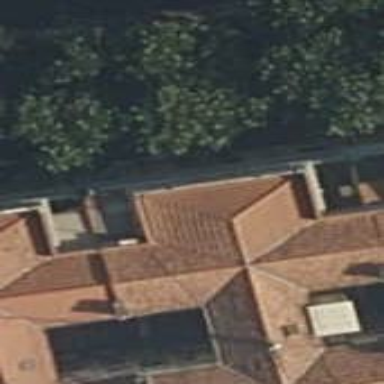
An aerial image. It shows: Residential building.